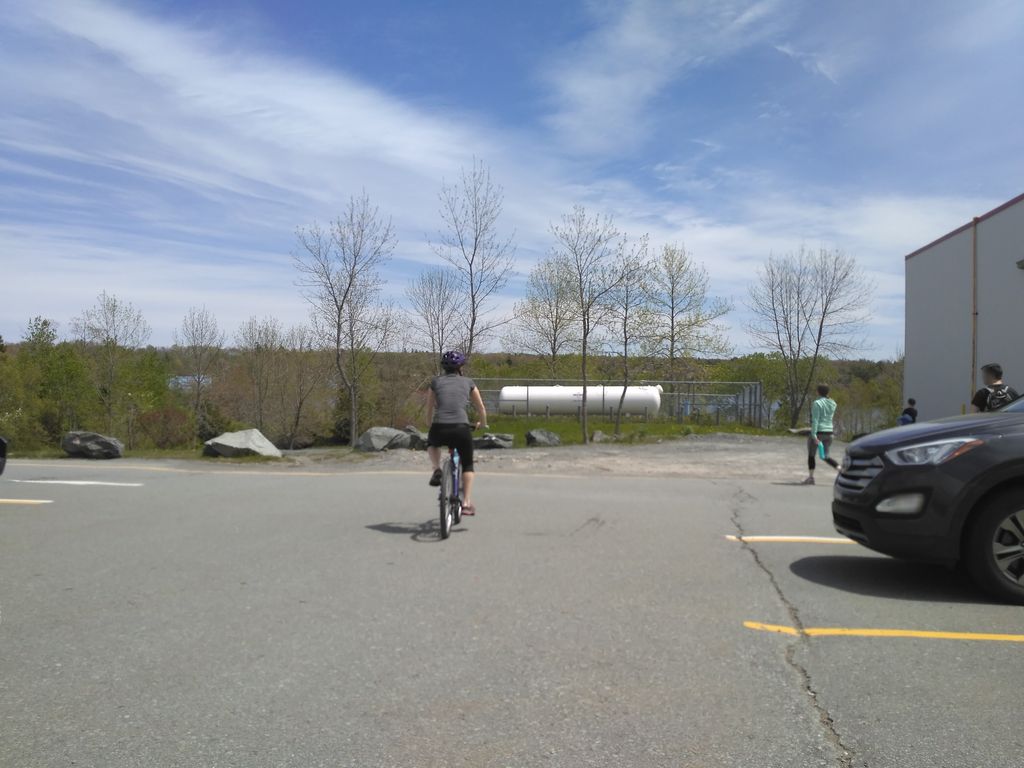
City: halifax